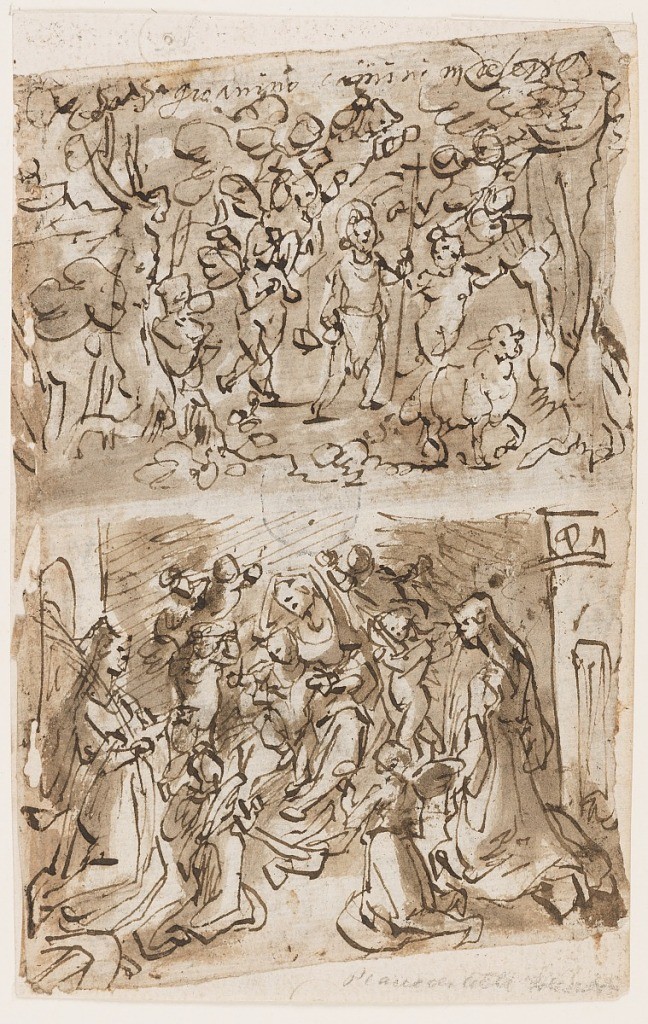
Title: The Infant John in the Wilderness accompanied by Angels [above]; Virgin and Child with Saint Catherine and Saint Barbara [below]
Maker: Jan van der Straet, called Stradanus, Flemish, 1523–1605
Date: ca. 1580 – 1605
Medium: Pen and brown ink, brush and brown wash over black chalk on laid paper
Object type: Drawing
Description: Recto, above: The young St. John the Baptist walks in a wood. A lamb goes before him, angels beside.
Recto, below: Nighttime scene with the Virgin Mary seated at center. She holds the Christ child and angels and saints kneel before them, to left and right.
Verso, left: A nighttime scene of Christ on the cross, at center, with angels flying to the left and right. His followers kneel in the foreground beneath the cross. In the background at left is a soldier on horseback. At right, a figure climbs down a ladder. Spectators appear in the background beyond.
Verso, right (inverted): in an arcaded interior, a figure at left walks forward, holding a heavy bag over his shoulder. At center right, Christ stands in conversation with another figure. Others lie on the ground.